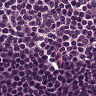
Metastatic tissue present: no